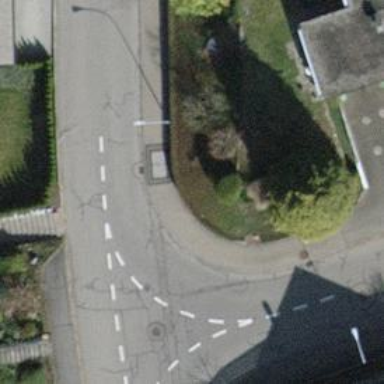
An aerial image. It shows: Sidewalk along the footway.